The image is an STFT spectrogram (time versus frequency) of a rolling-element bearing's vibration signal. Based on the visible evidence, which condition applies: normal, inner_race, outer_race, ball?
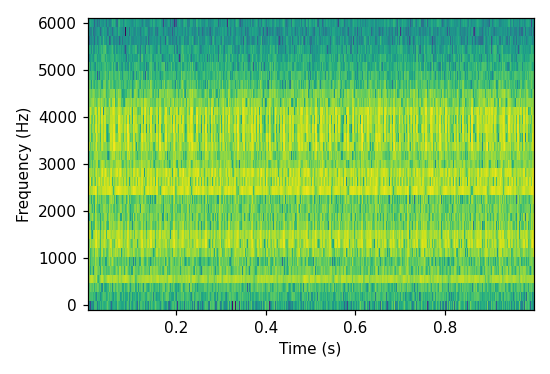
Answer: inner_race